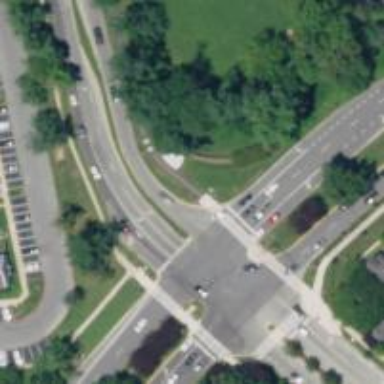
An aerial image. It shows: Crossing on the road.